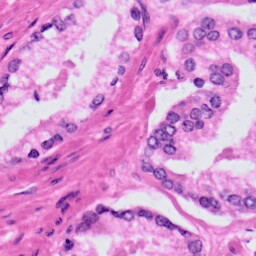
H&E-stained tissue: Prostate